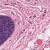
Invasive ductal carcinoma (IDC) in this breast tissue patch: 0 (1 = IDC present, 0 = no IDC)